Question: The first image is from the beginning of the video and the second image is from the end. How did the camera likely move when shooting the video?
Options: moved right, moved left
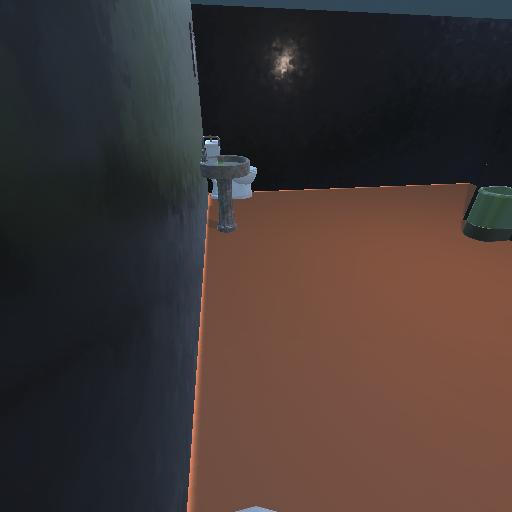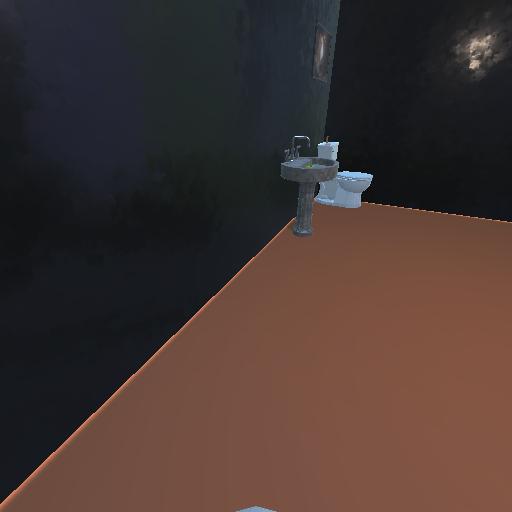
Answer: moved right